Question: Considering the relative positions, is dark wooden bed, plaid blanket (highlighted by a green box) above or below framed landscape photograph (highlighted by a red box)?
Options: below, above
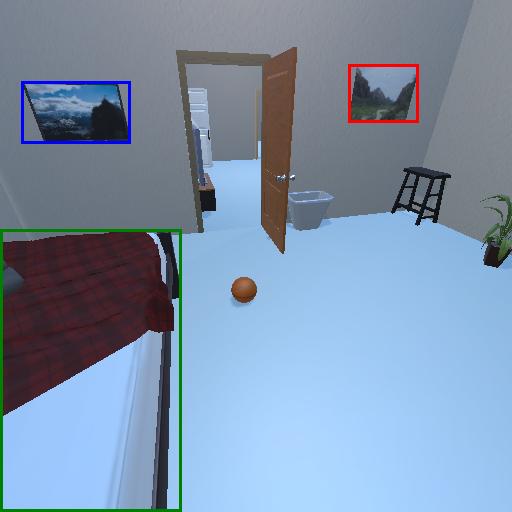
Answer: below